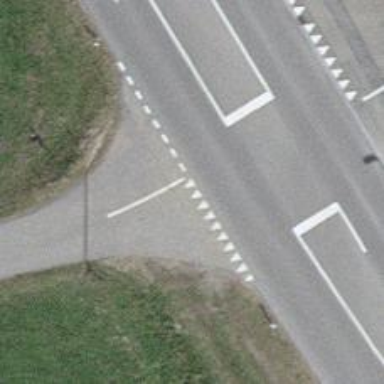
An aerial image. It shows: Road with "give way" sign.